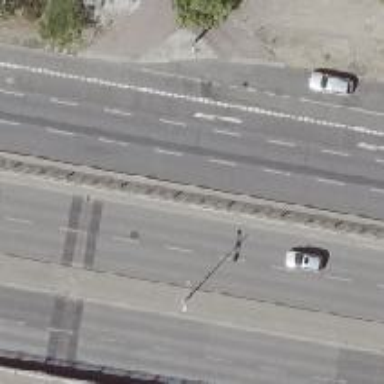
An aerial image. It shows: Secondary road with asphalt surface. There is lane designated for parking on the right side.